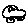
Label: car